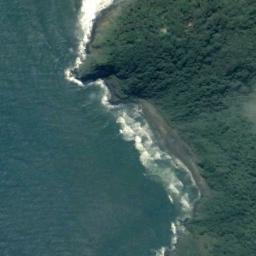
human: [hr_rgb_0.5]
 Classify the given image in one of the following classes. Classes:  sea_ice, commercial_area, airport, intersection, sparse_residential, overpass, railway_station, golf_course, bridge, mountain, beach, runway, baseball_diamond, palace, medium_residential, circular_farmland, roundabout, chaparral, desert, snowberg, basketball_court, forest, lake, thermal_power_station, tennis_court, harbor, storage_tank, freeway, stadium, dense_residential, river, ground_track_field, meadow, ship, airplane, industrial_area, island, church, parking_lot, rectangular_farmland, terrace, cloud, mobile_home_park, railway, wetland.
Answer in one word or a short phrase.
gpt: beach